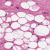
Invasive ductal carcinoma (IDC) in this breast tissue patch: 0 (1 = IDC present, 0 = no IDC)